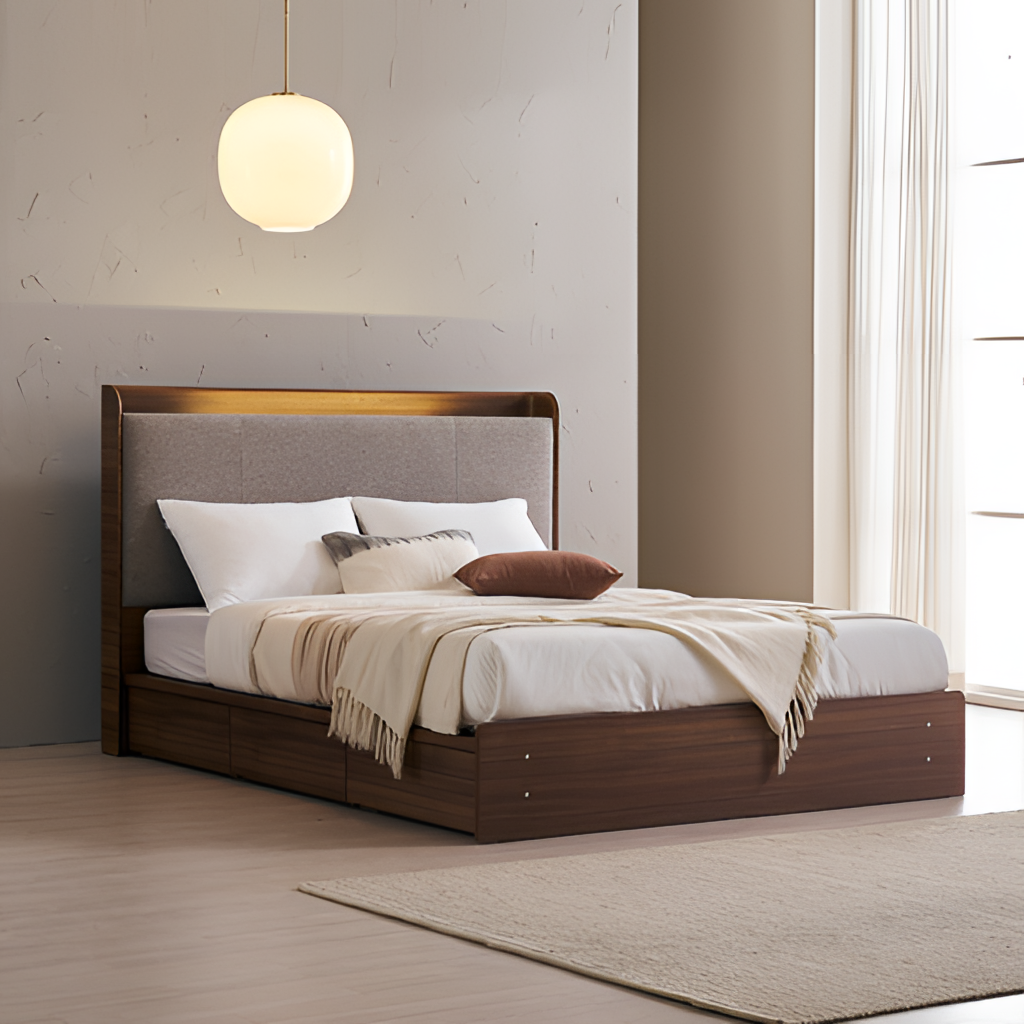
fabric backlit headboard bed, bedroom, contemporary, beige paint wallpaper, with solid pattern, beige wood flooring, with plank pattern